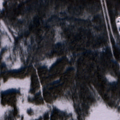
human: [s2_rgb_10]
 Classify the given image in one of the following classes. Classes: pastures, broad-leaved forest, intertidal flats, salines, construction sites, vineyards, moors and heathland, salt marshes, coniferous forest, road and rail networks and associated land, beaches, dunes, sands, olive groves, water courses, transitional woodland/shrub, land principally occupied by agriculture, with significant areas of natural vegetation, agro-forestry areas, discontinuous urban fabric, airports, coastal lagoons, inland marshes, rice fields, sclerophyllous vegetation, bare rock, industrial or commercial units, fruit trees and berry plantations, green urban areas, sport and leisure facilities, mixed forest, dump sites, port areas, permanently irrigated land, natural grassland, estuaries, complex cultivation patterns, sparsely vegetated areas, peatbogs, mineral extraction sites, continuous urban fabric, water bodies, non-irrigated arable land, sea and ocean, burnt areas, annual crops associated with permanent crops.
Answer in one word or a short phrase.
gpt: coniferous forest, mixed forest, peatbogs